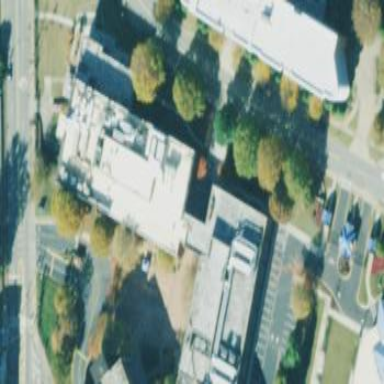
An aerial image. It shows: University building.